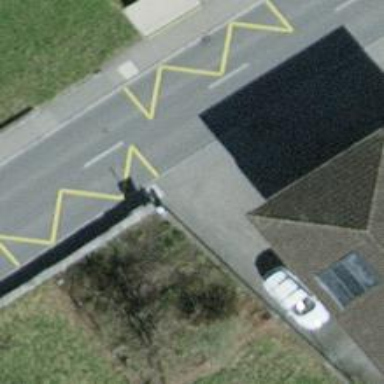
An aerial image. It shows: Public transport stop position.